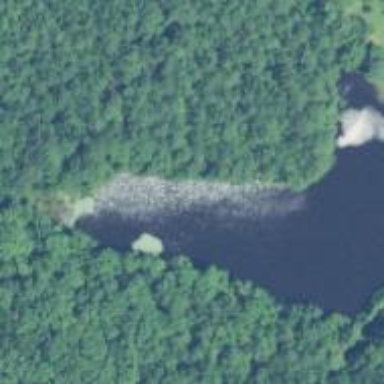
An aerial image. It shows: Pond with natural water.